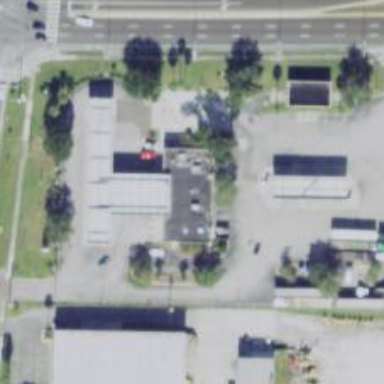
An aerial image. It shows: Convenience shop.